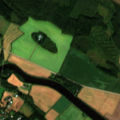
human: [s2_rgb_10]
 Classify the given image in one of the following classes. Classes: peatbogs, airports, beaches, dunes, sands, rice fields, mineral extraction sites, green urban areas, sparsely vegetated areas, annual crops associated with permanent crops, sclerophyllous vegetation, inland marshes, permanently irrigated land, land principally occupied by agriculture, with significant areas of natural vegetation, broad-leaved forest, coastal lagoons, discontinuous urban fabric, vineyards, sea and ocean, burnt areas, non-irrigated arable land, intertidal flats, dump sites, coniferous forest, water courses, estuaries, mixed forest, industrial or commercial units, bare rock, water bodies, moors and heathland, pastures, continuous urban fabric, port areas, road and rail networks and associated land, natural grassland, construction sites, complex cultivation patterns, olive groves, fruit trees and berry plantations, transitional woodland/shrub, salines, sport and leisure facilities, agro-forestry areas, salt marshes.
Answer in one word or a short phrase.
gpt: non-irrigated arable land, land principally occupied by agriculture, with significant areas of natural vegetation, coniferous forest, mixed forest, water courses